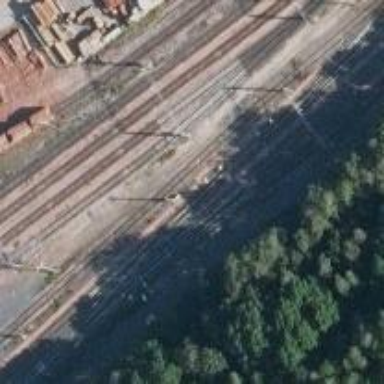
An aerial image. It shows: Railway track with continuous electrified contact lines.